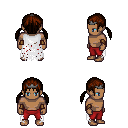
a pixel art fantasy rpg character, male body template, human, dark skin, white tattered cape, red pants, brown twin-tailed hairstyle, iron tiara, cloth bracers, four views (front, back, left, right), 2x2 character sprite sheet, small pixel art, hard edges, no anti-aliasing